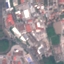
Land use / land cover: Industrial